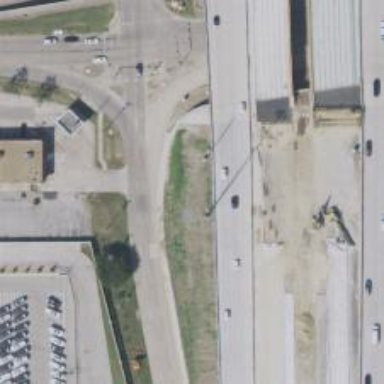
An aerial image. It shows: Secondary road with frontage road alongside.